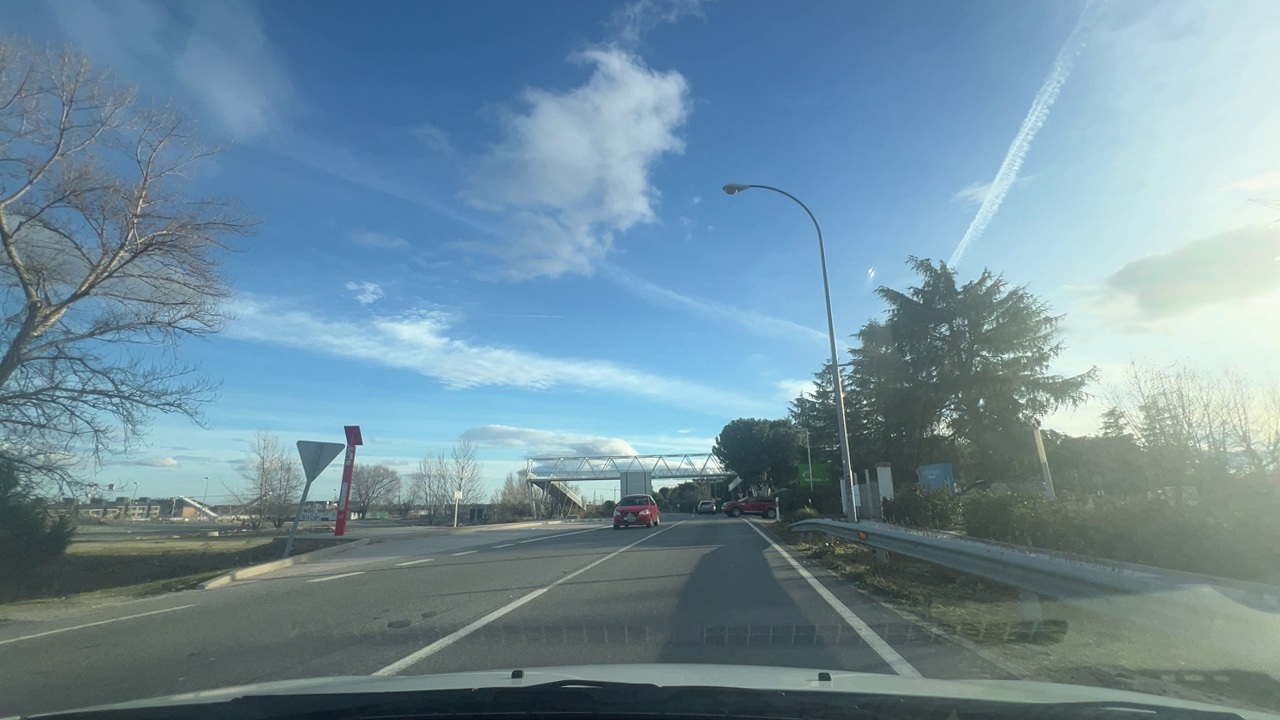
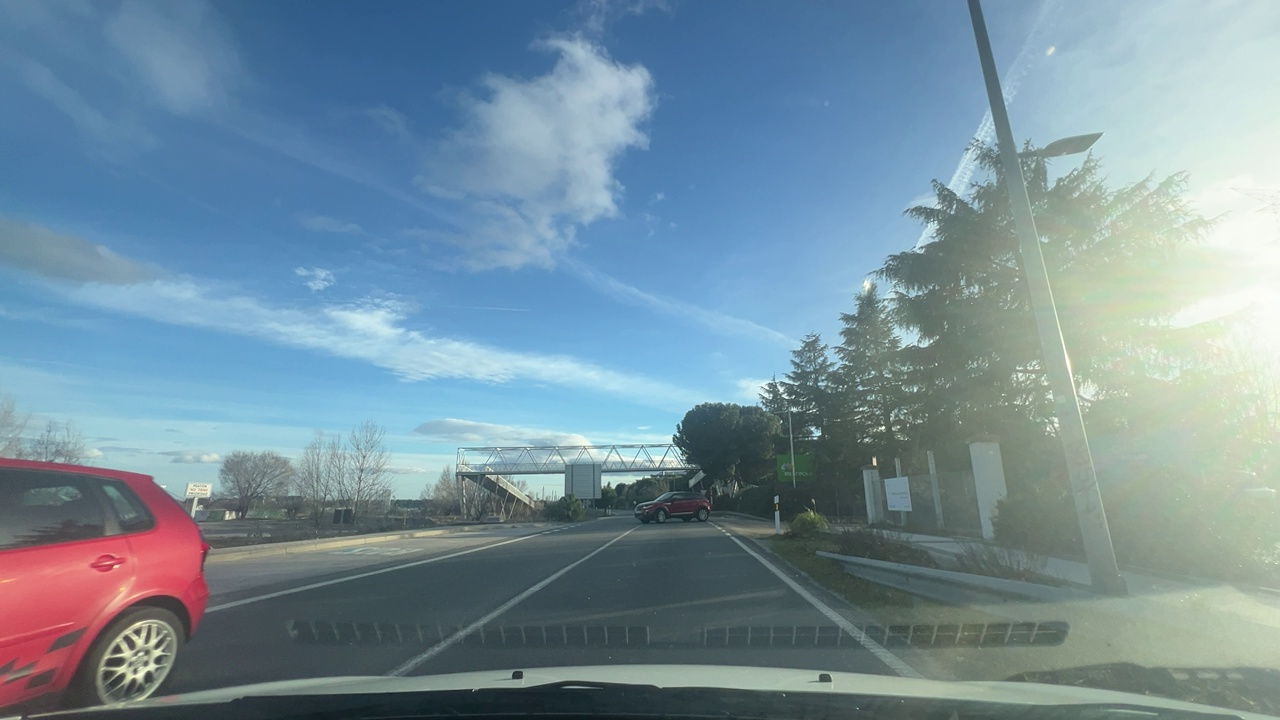
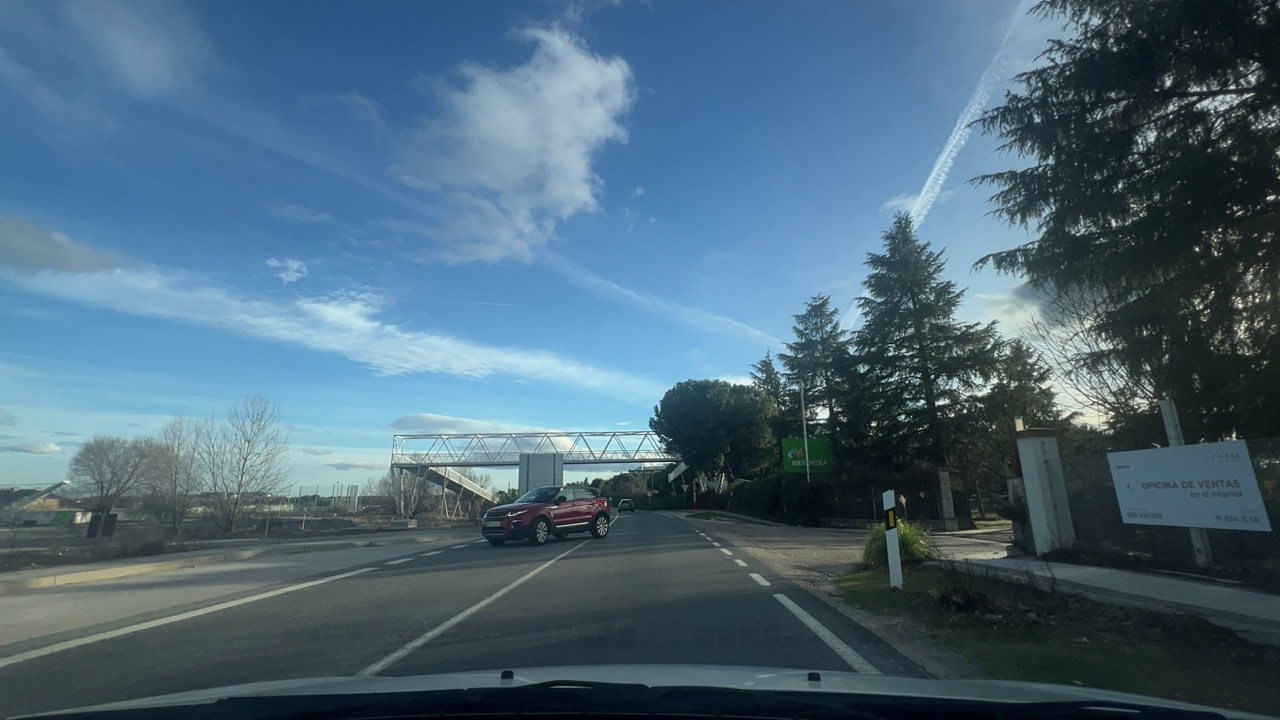
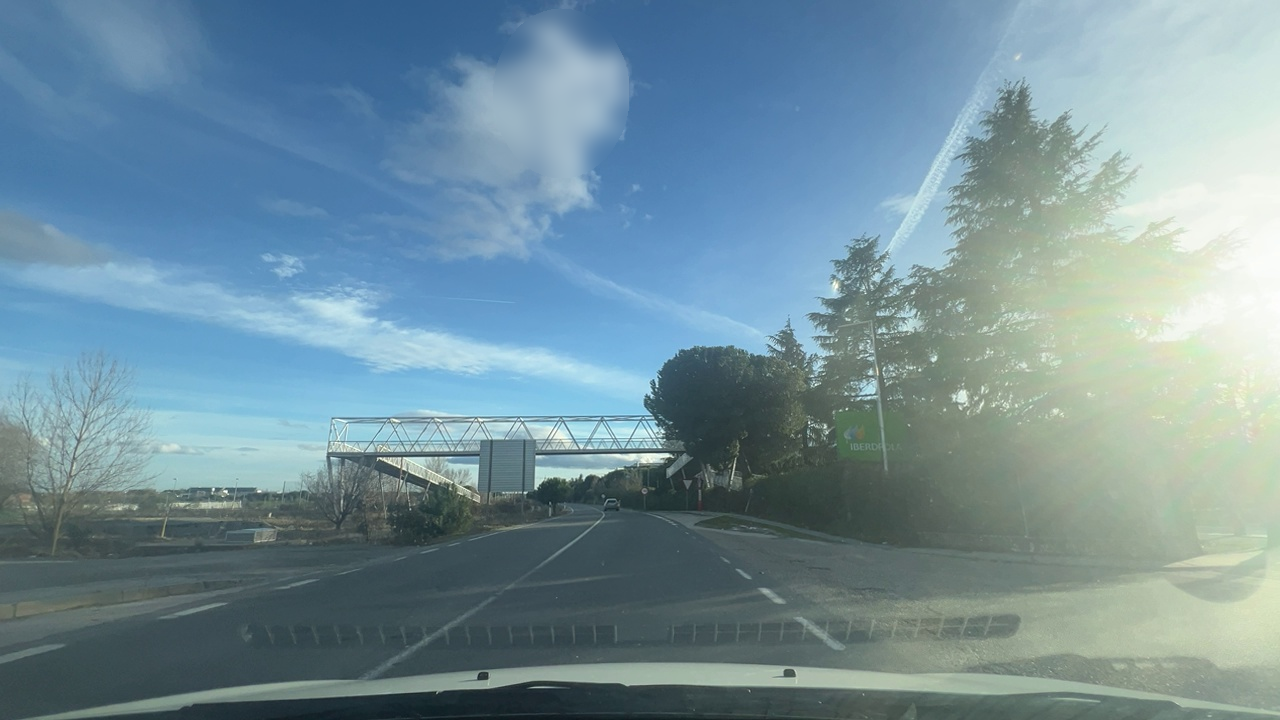
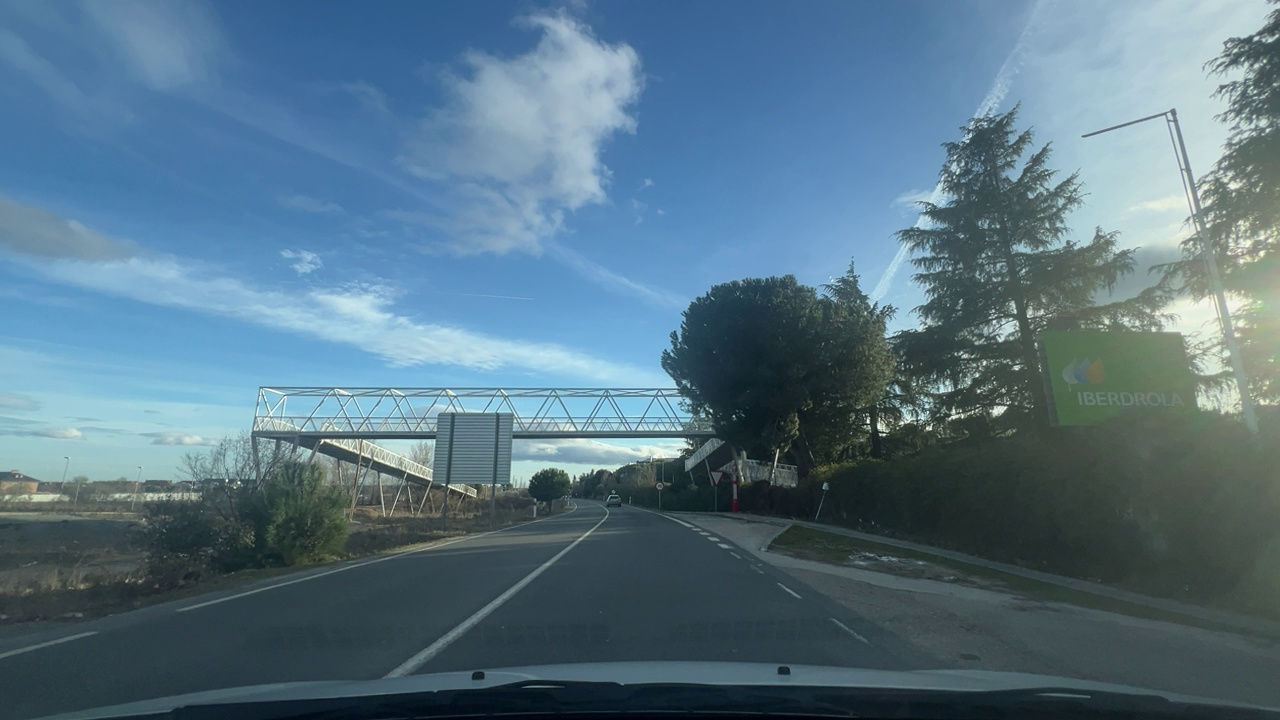
Situation: Crossing object
Question: Is there any discontinuity in the ego lane ahead?
Answer: No
Reasoning: There are no discontinuities in the ego lane ahead

Situation: Crossing object
Question: Is any vehicle or pedestrian crossing the path of the ego vehicle from a different direction?
Answer: Yes
Reasoning: A car is crossing from right to left across the ego vehicle's trajectory.

Situation: Crossing object
Question: Is there a vehicle ahead in the ego lane traveling in the same direction as the ego vehicle?
Answer: Yes
Reasoning: A vehicle ahead is aligned within the ego lane and moving in the same direction.

Situation: Crossing object
Question: Is there any crossing object in the ego lane ahead?
Answer: Yes
Reasoning: There is another vehicle in the perpendicular direction of our ego car.